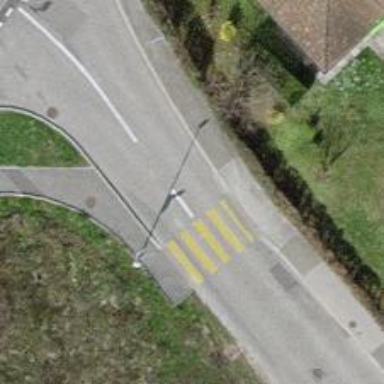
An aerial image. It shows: Marked zebra crossing with distinct zebra markings.